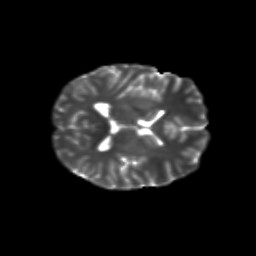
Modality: T2w
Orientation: axial
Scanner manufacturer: siemens
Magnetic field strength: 3 T
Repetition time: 9.2 s
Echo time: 0.084 s